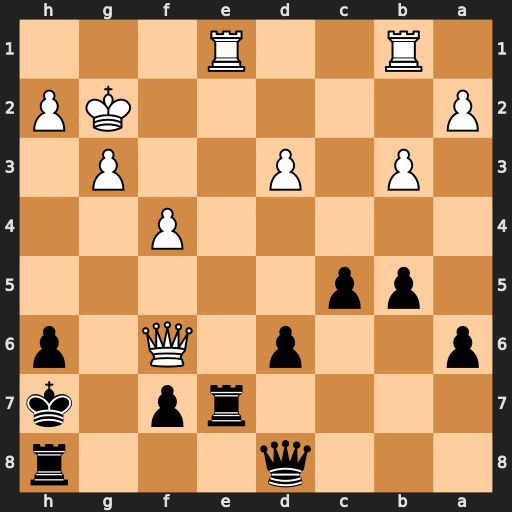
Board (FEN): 3q3r/4rp1k/p2p1Q1p/1pp5/5P2/1P1P2P1/P5KP/1R2R3
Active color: b
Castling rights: -
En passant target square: -
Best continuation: Re2+ Rxe2 Qxf6